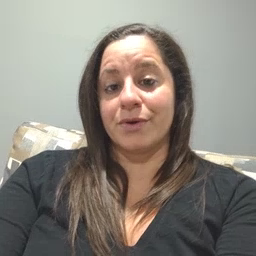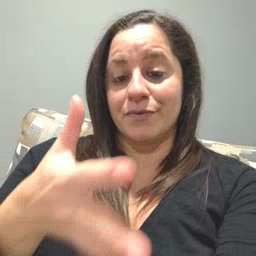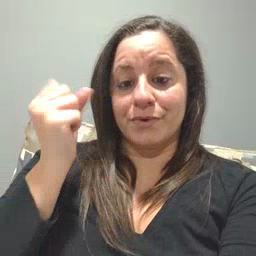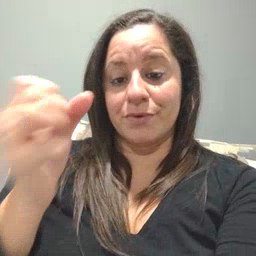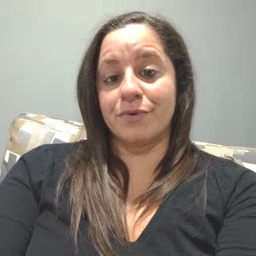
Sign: fast